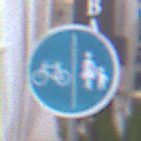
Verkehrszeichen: GetrennterRadUndGehwegRadwegLinks
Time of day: MorningAfternoon
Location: Outdoor (Urban)
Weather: PartlyCloudy
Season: NotSpecified
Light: Natural